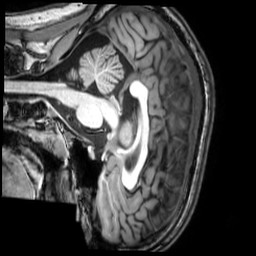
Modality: T1w
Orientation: sagittal
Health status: healthy
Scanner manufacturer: philips
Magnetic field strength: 3 T
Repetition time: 0.00769 s
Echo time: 0.003501 s